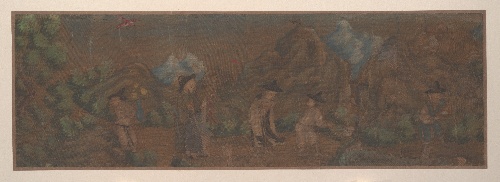
Artist: Unidentified artist
Object type: Album leaf
Classification: Paintings
Medium: Album leaf; color on silk
Culture: China
Period: Qing dynasty (1644–1911)
Dimensions: 4 3/4 x 14 5/8 in. (12.1 x 37.1 cm)
Department: Asian Art
Credit line: Gift of Mrs. Carlo Foa, 1946
Accession year: 1946
Repository: Metropolitan Museum of Art, New York, NY
Tags: Men|Mountains|Landscapes